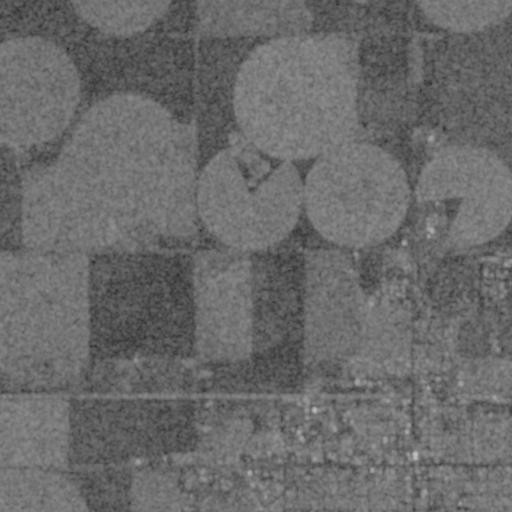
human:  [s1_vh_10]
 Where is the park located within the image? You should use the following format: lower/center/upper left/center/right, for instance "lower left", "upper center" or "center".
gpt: The park is located in the center right of the image.
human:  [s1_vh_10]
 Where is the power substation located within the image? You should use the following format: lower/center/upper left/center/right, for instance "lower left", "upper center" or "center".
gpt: The power substation is located in the lower center of the image.
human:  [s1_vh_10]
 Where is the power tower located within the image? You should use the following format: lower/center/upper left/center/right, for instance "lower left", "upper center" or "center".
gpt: The power tower is located in the lower center of the image.
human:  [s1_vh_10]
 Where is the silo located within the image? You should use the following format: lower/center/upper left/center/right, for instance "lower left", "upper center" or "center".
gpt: The silo is located in the lower right of the image.
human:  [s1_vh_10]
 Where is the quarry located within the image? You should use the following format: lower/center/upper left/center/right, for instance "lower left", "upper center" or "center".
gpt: There is no quarry in the image.

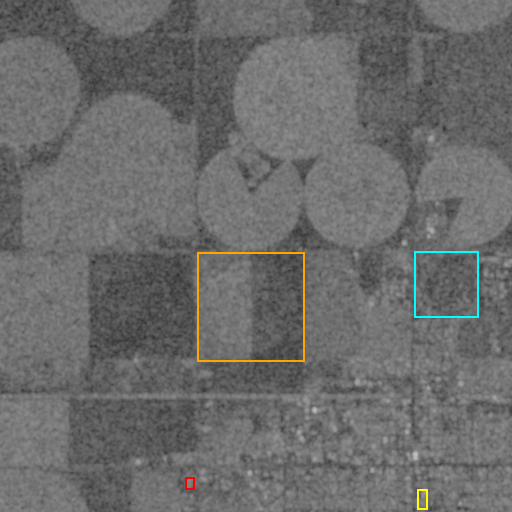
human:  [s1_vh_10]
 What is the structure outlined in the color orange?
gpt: The structure outlined in orange is a crop field.
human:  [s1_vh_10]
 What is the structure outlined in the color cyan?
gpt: The structure outlined in cyan is a park.
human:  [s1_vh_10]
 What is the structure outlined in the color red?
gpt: The structure outlined in red is a power substation.
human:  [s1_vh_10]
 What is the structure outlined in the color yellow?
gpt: The structure outlined in yellow is a building.
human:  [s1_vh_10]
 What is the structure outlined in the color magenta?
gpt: There is no magenta outline.